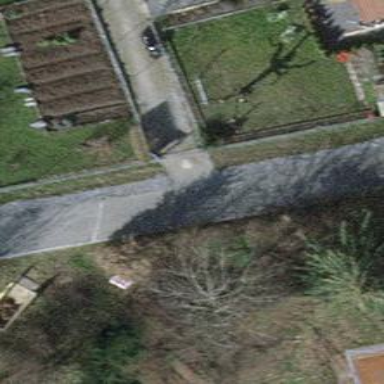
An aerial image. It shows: Gate.